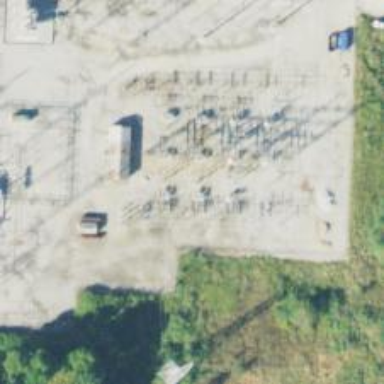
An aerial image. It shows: Switch for power supply.